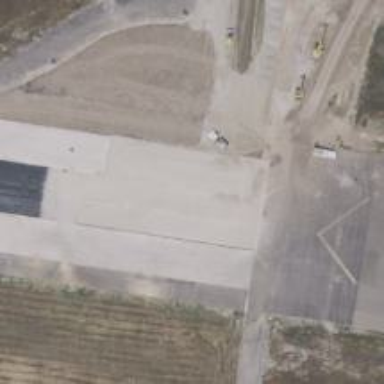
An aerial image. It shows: Image of taxiway at airport.